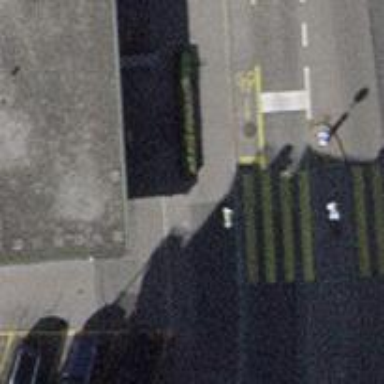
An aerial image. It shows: Kerb serving as barrier.